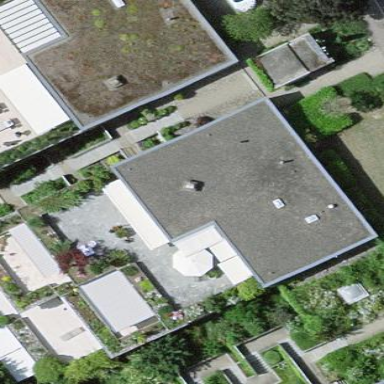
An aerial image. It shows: Terrace building.